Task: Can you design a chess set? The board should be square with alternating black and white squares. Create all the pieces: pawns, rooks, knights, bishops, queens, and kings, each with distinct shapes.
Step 5316:
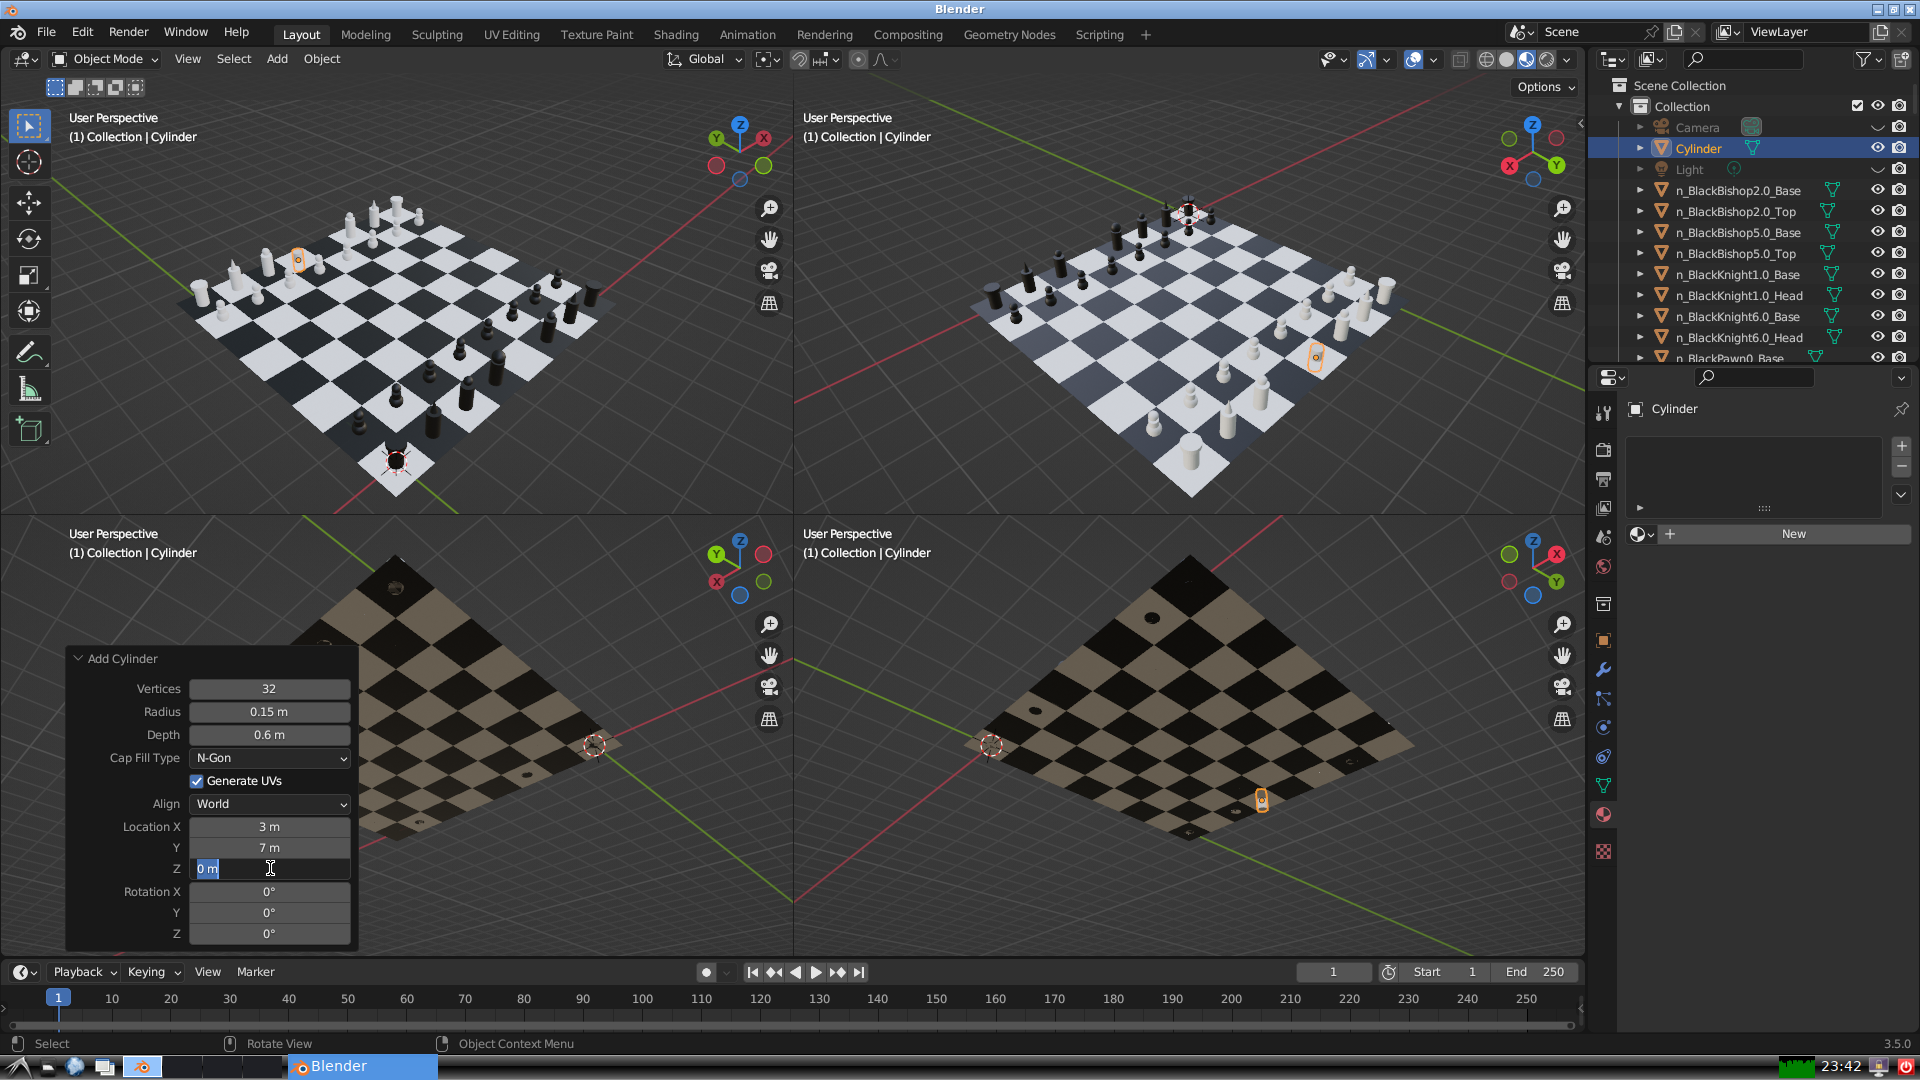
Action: input_text: 0.3